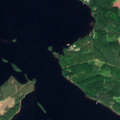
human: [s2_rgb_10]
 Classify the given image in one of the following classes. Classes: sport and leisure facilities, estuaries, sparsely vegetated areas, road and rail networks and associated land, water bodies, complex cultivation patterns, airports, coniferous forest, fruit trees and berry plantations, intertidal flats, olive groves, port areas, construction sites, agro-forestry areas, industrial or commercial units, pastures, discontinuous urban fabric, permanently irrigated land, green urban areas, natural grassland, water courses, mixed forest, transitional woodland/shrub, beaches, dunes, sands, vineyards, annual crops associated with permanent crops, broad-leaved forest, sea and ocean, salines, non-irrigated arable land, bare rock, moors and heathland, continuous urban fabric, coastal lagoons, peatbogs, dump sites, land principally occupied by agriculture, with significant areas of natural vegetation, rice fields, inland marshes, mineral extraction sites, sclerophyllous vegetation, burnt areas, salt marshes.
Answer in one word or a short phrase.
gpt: broad-leaved forest, coniferous forest, mixed forest, water bodies